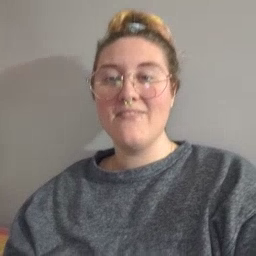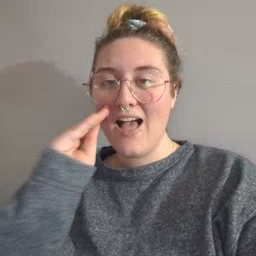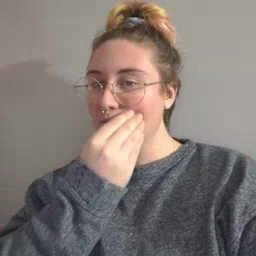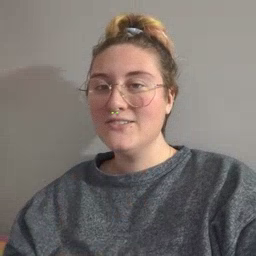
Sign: flower